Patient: sex M, age 62
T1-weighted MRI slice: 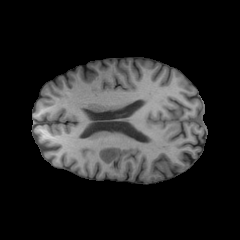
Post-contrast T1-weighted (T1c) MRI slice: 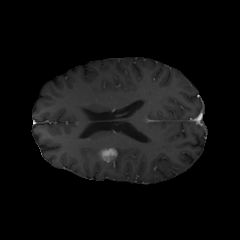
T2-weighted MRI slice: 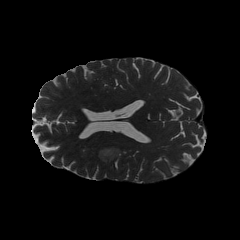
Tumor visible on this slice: yes
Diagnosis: Glioblastoma, IDH-wildtype
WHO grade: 4